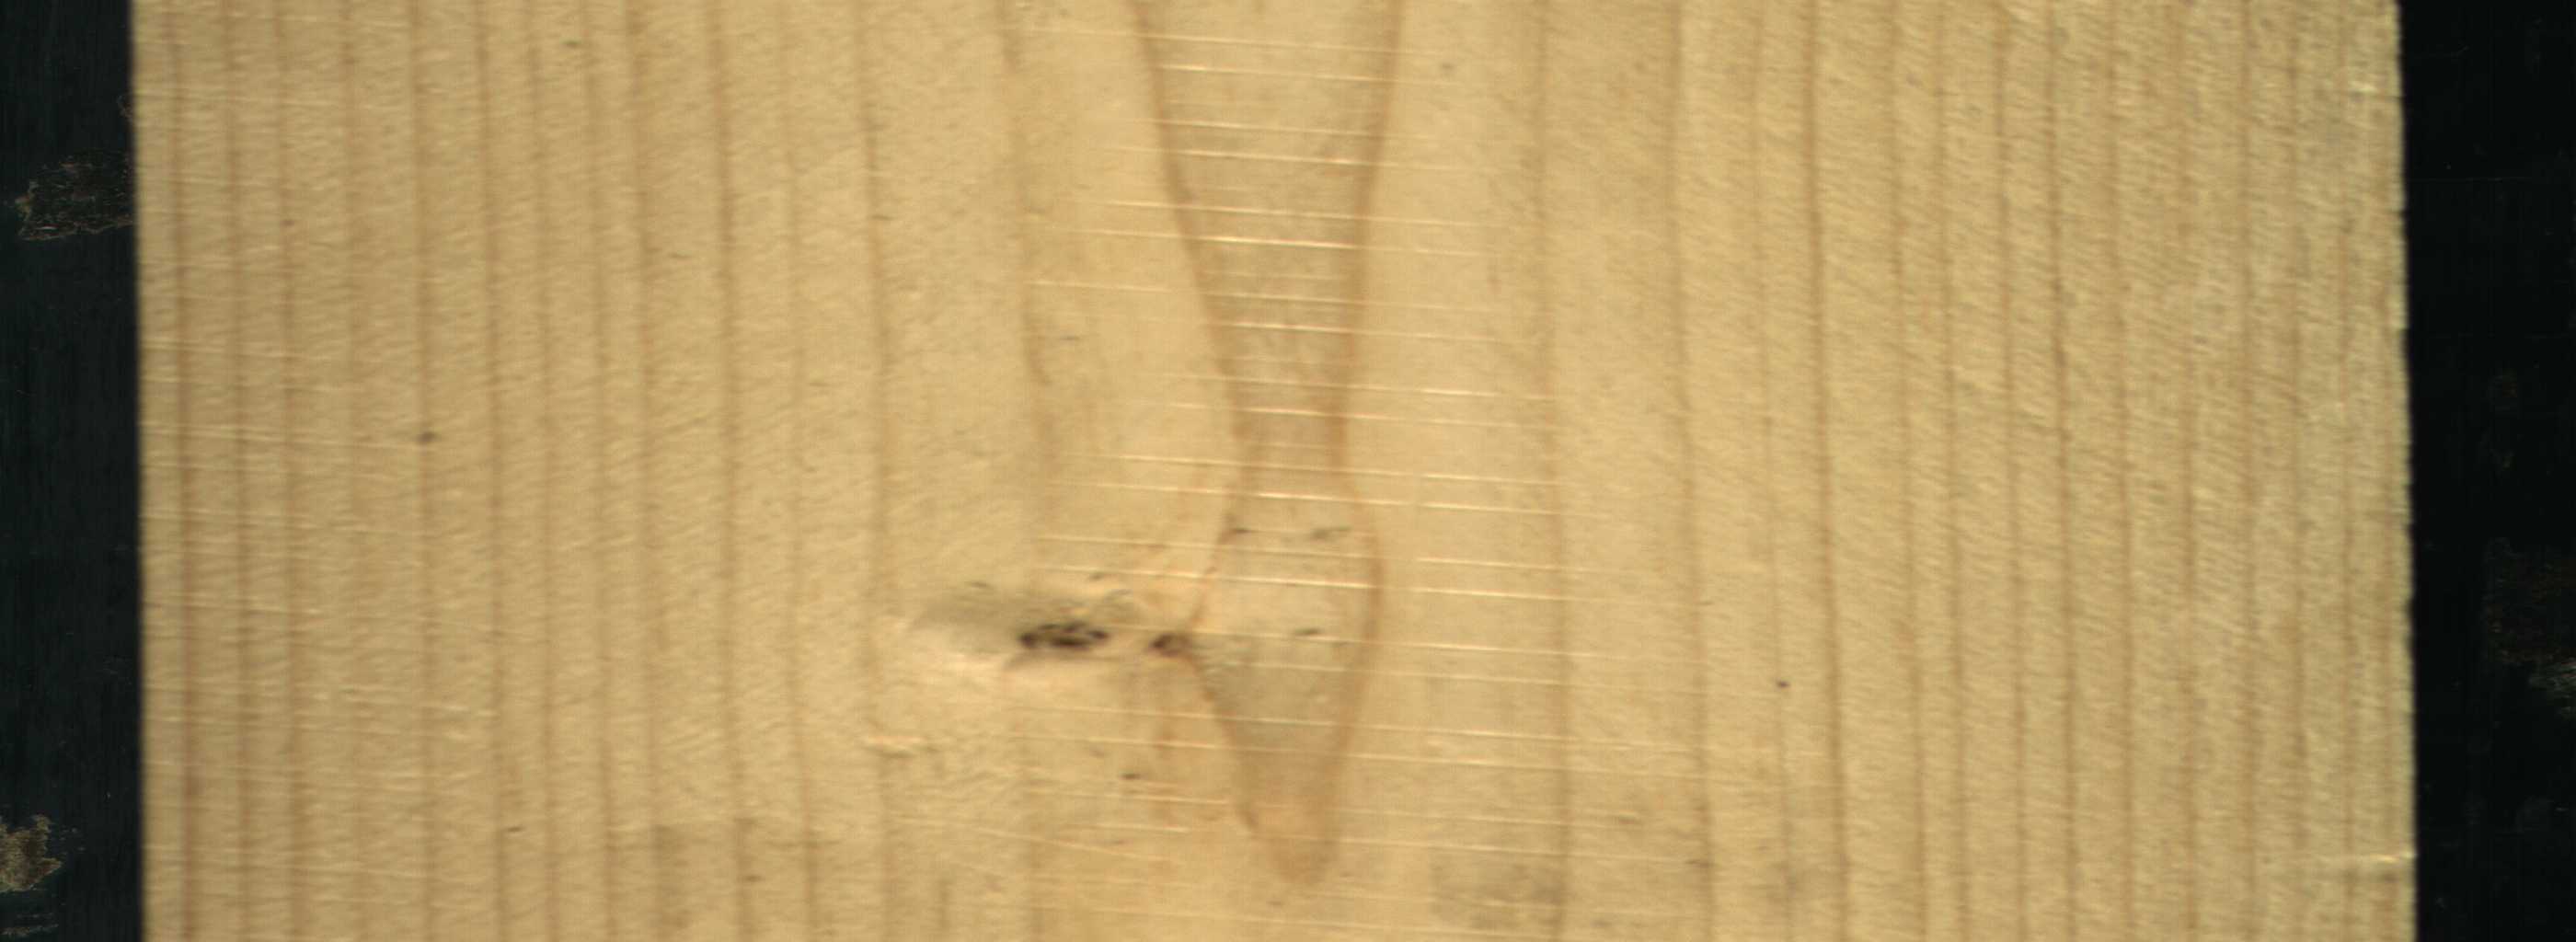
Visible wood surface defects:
Live_Knot